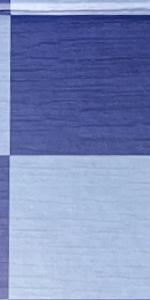
Label: Empty